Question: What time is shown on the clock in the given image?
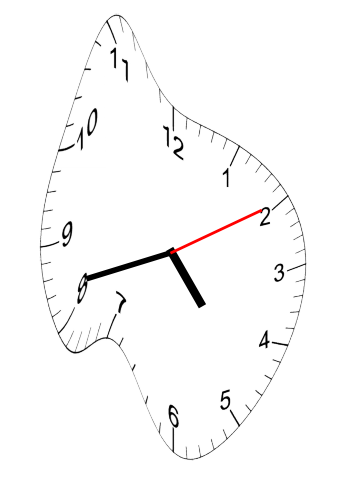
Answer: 04:42:10